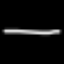
Label: line